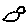
Label: bird